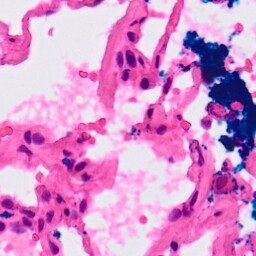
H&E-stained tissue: Lung